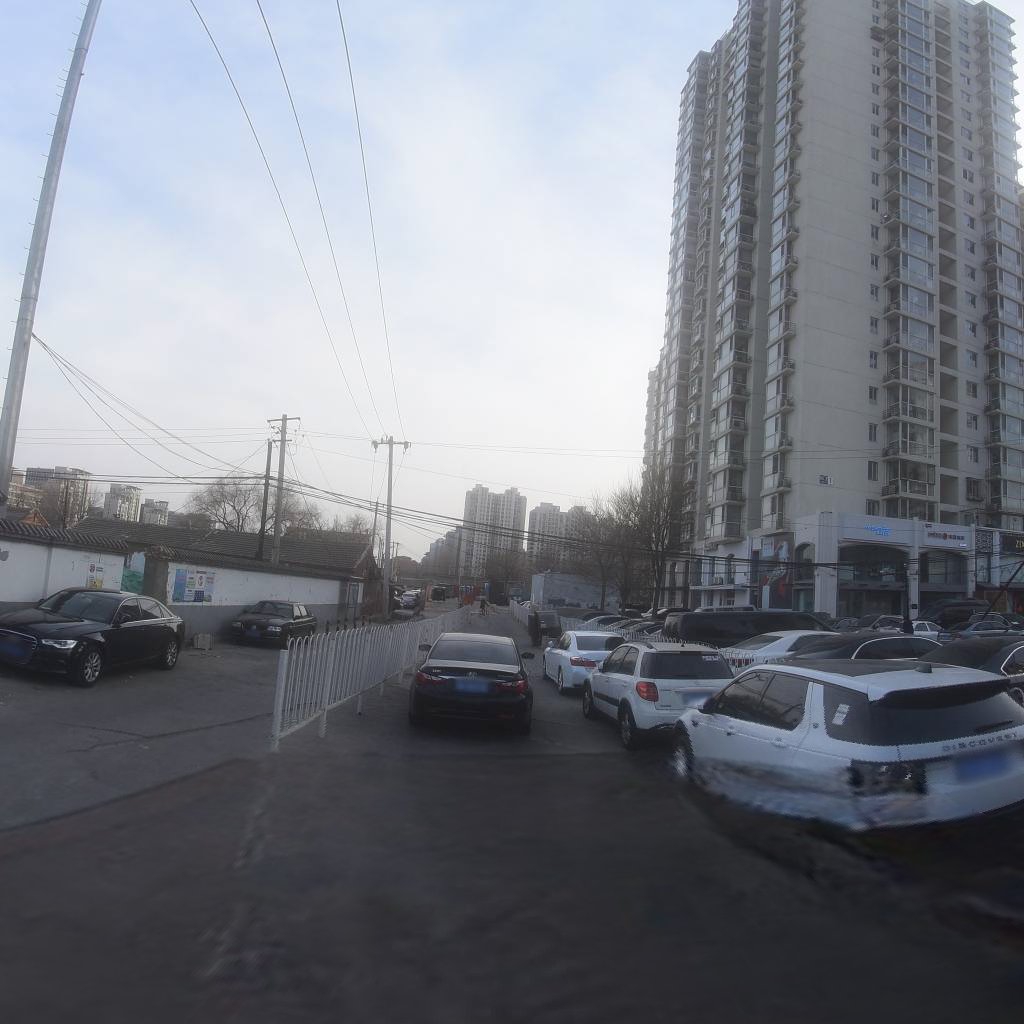
Region: Chaoyang
Road damage annotations: longitudinal crack